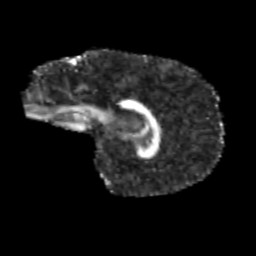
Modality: FA
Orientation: sagittal
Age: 10
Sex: male
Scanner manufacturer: siemens
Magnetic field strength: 3 T
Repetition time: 3.8 s
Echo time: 0.07 s